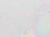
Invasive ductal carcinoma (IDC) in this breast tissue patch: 0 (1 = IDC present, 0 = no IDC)